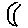
Label: moon